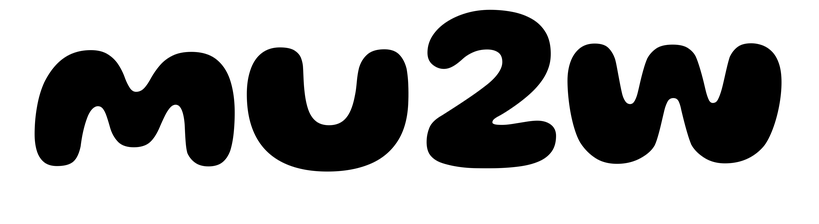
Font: Gluten_Bold